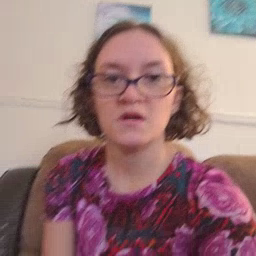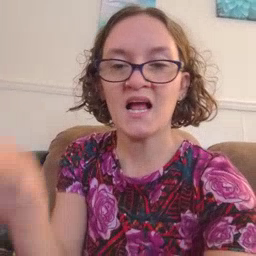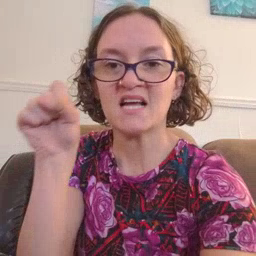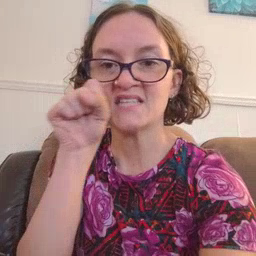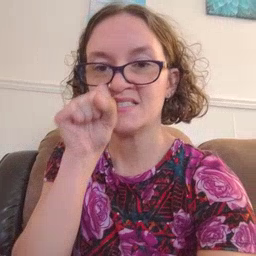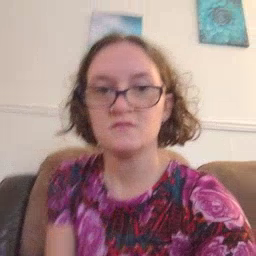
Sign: carrot